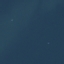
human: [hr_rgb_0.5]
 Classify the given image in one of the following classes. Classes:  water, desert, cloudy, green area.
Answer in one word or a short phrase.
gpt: water